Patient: sex F, age 68
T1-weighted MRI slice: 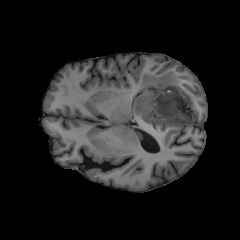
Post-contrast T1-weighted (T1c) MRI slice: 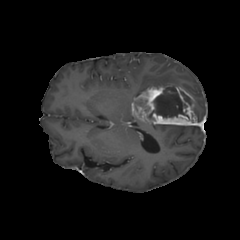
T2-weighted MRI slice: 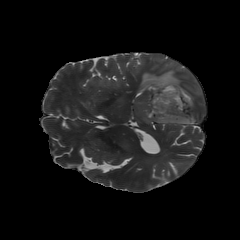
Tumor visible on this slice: yes
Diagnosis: Glioblastoma, IDH-wildtype
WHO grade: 4